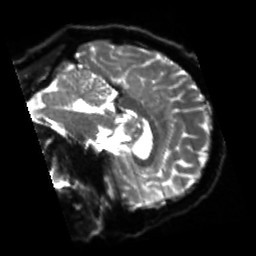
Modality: sbref
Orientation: sagittal
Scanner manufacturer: siemens
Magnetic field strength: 3 T
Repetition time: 4 s
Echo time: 0.0594 s